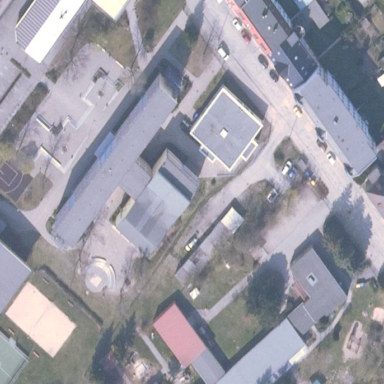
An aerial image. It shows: School.